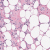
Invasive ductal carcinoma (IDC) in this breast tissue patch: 0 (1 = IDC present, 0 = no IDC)